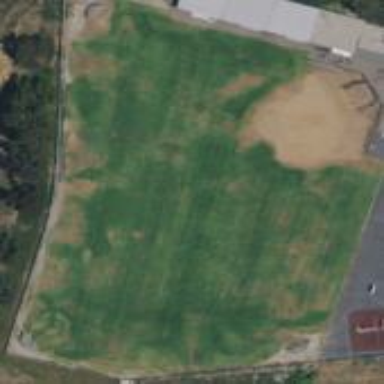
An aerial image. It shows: Softball pitch for leisure and sport activities.